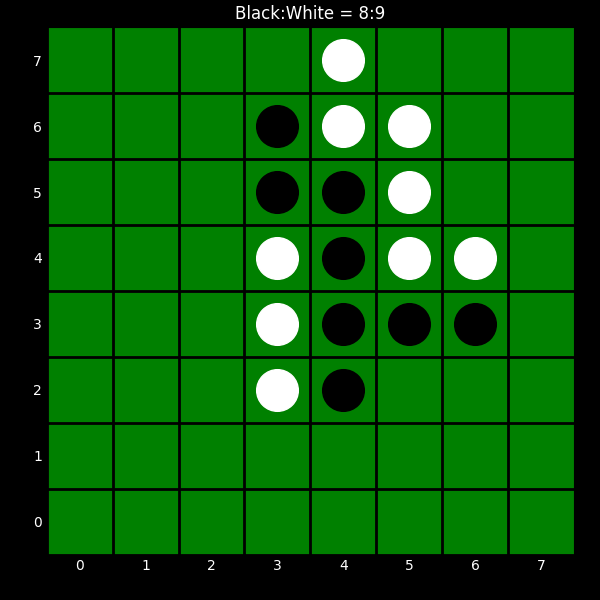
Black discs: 8
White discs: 9